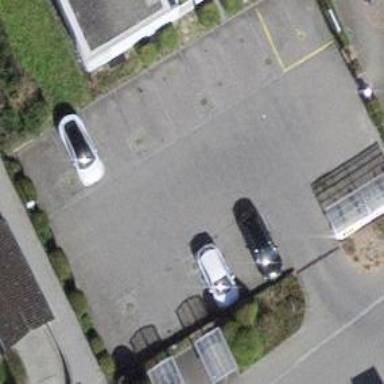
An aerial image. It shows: Parking area with surface.